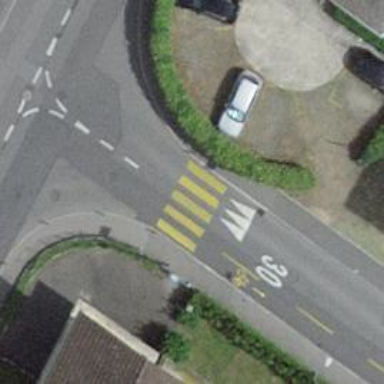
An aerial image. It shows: Marked crossing with zebra markings.